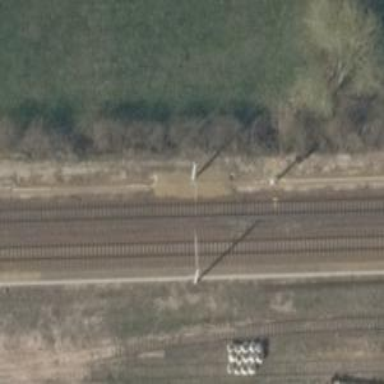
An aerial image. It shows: Railway milestone with catenary mast.